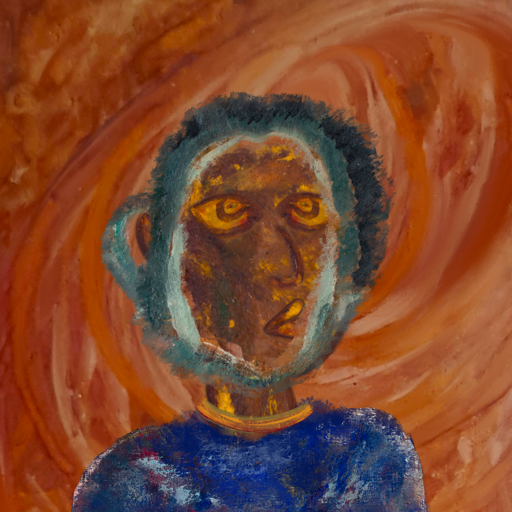
Background: Pious_Lady, Head And Neck Side: Comrade, Face Side: Comrade, Bust: Irani, Hair Side: Boggyland, Head Accessory: Blank, Second Necklace: Blank, Necklace: Mother_And_Son_Son, Baby: Blank